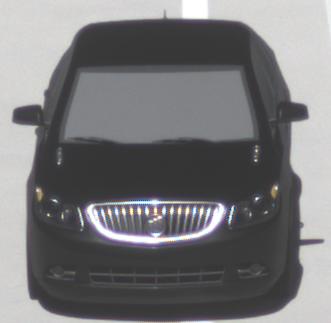
Make: Buick
Model: LaCrosse
Detailed model: Gen. 2
Model produced from: 2009
Model produced until: 2016
Doors: 4
Color: black
Road condition: dry road
Daytime: midday
Contrast: high contrast